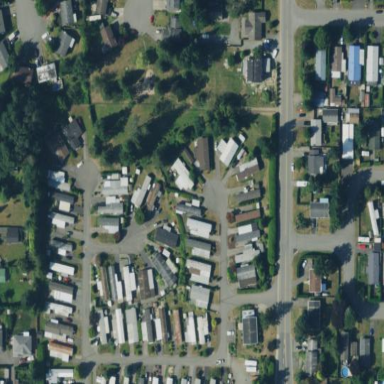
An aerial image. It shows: Residential area with mobile caravan site within.